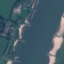
Land use / land cover: River